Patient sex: M
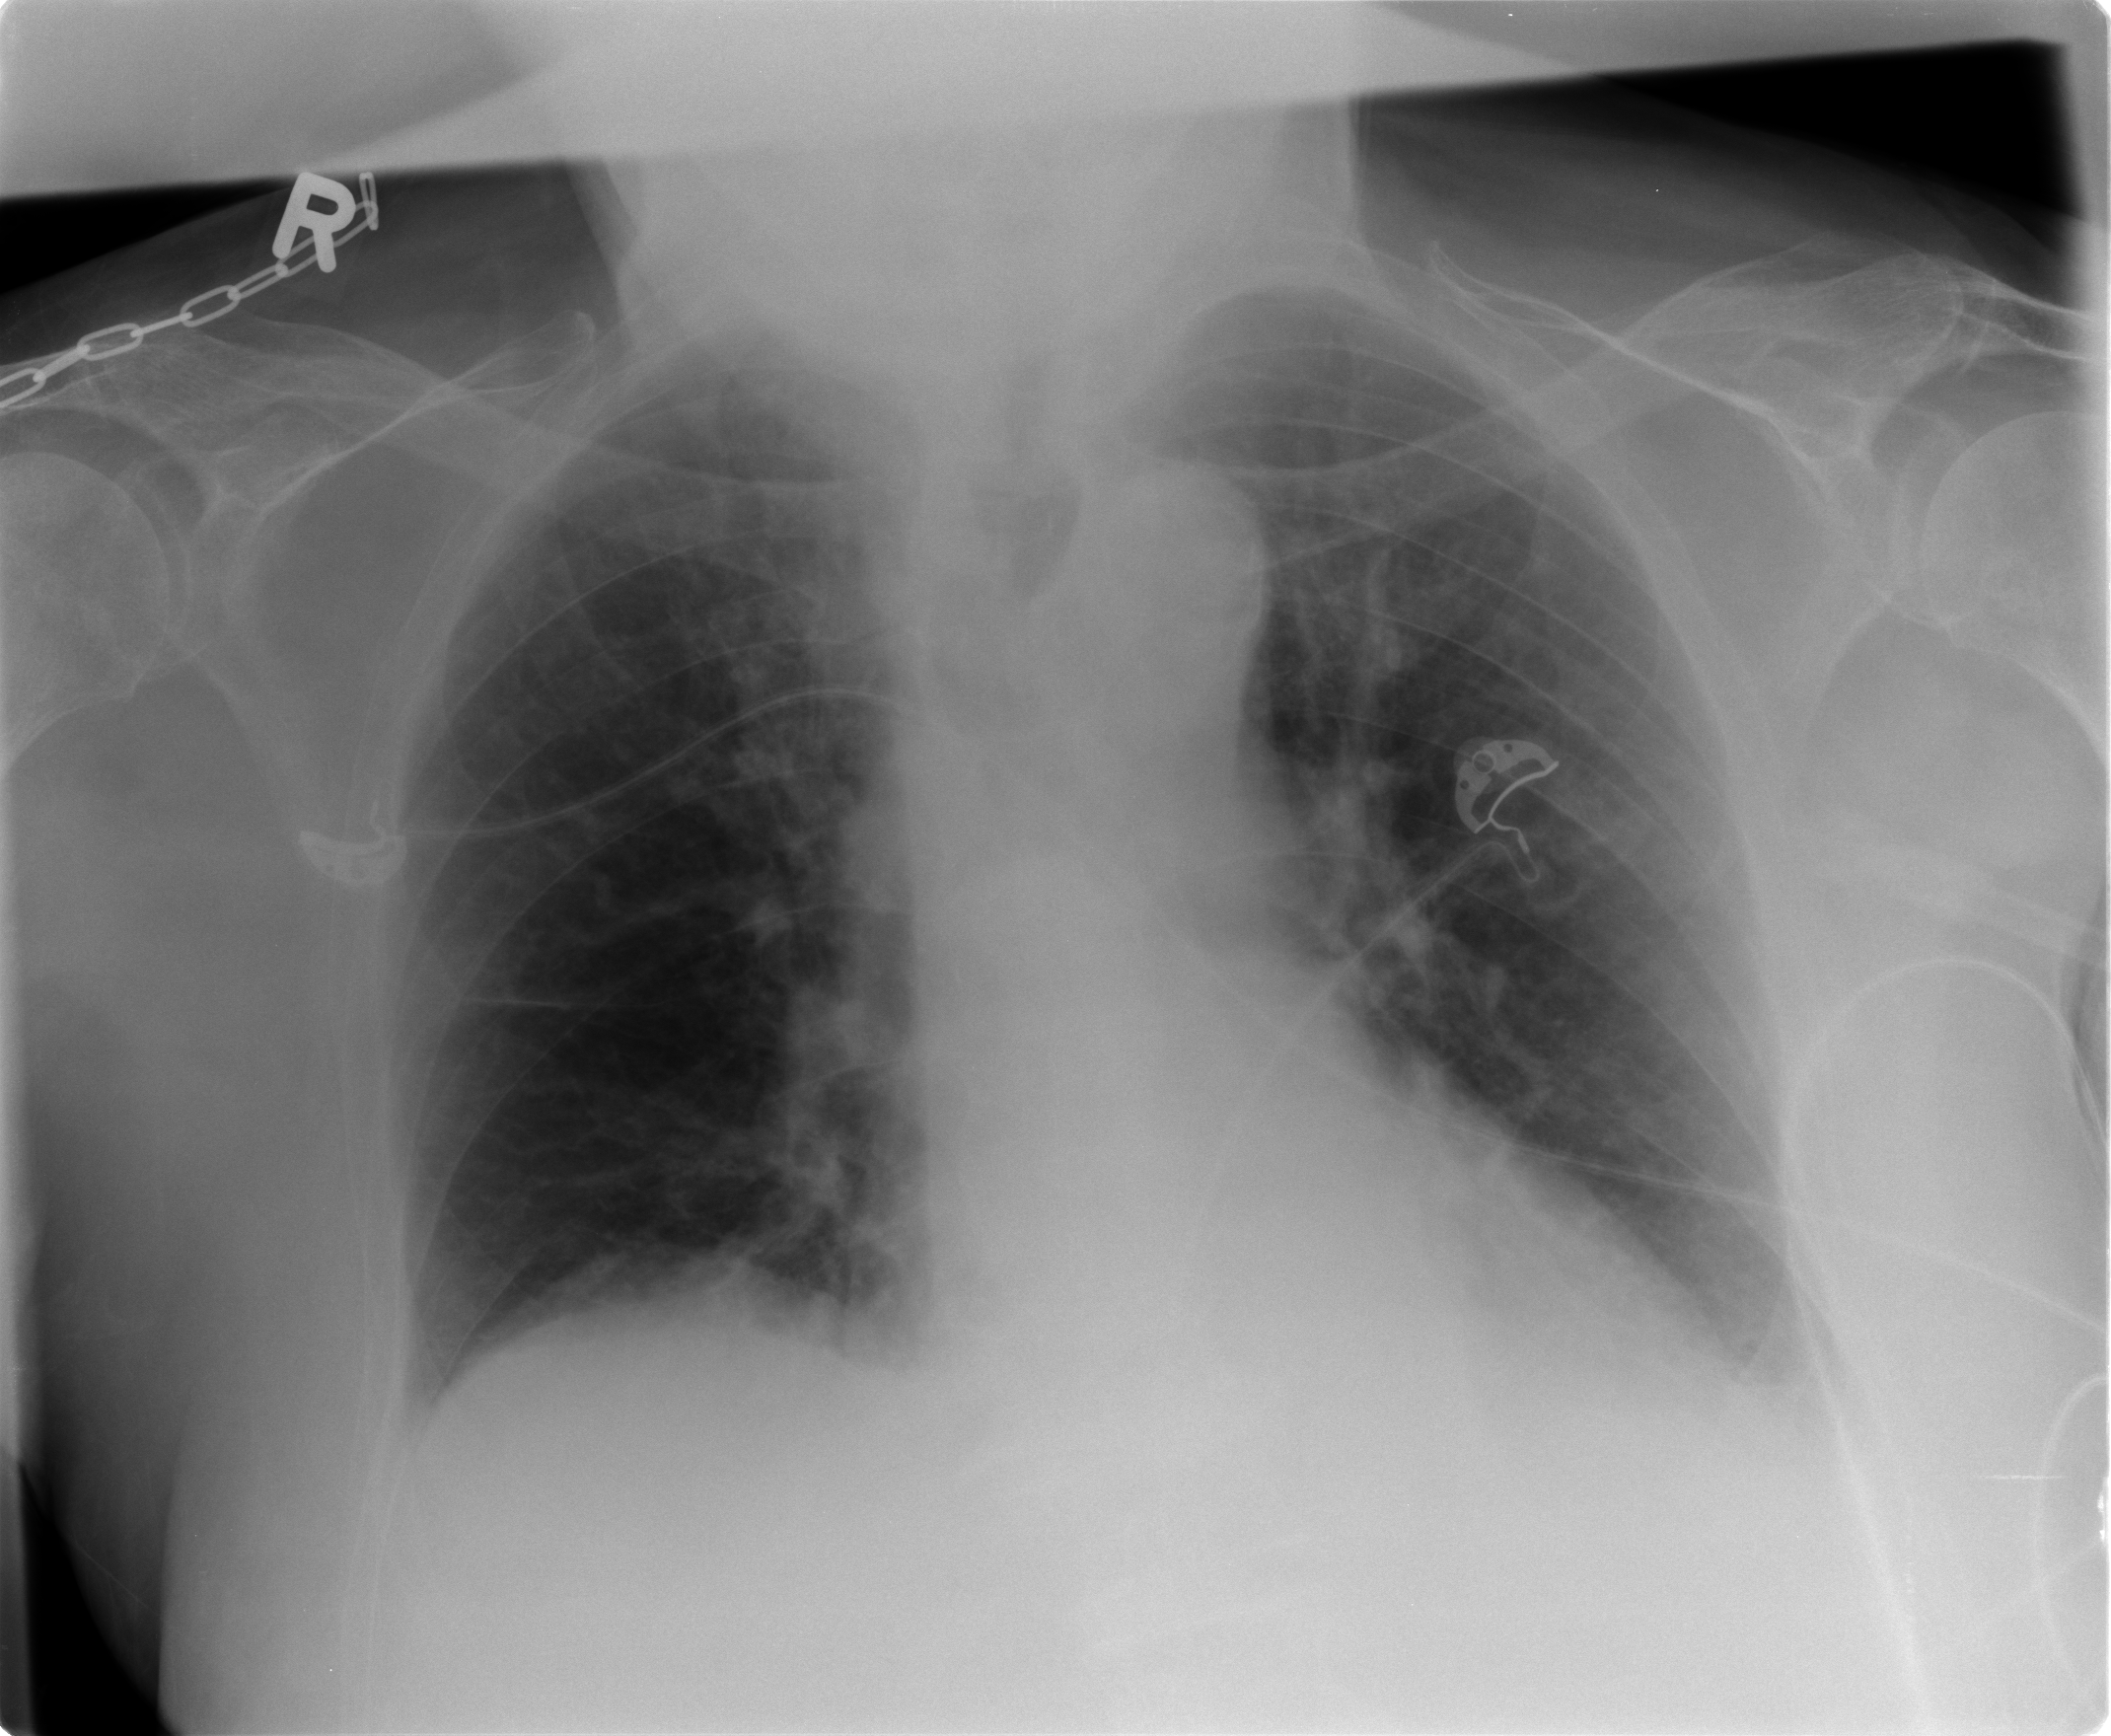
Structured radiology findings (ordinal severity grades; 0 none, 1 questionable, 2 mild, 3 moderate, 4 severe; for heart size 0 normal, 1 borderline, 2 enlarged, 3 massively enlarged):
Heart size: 0
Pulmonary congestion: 0
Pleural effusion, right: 0
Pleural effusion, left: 2
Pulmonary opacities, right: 0
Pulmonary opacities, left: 0
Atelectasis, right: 2
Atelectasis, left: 2